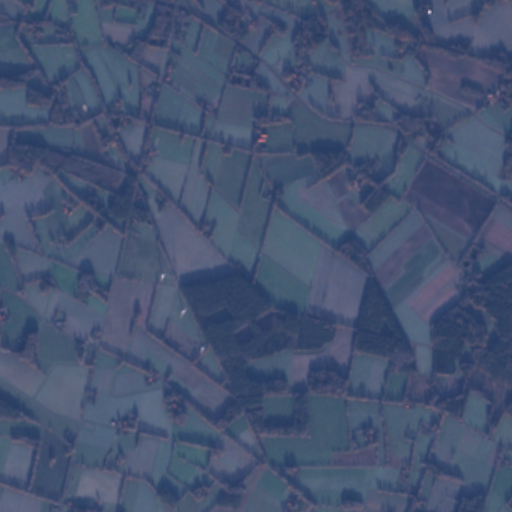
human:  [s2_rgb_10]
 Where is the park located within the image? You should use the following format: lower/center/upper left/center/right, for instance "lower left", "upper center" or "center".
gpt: The park is located in the center left of the image.
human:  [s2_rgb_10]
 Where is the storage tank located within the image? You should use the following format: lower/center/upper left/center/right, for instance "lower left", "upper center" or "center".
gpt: The storage tank is located in the upper right of the image.
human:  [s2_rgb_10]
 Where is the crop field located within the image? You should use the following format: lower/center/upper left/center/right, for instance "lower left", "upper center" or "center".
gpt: There is no crop field in the image.